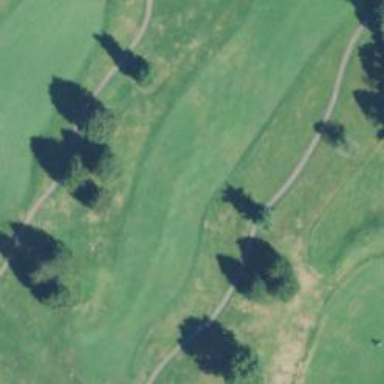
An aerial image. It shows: Grassy area designated as golf fairway.